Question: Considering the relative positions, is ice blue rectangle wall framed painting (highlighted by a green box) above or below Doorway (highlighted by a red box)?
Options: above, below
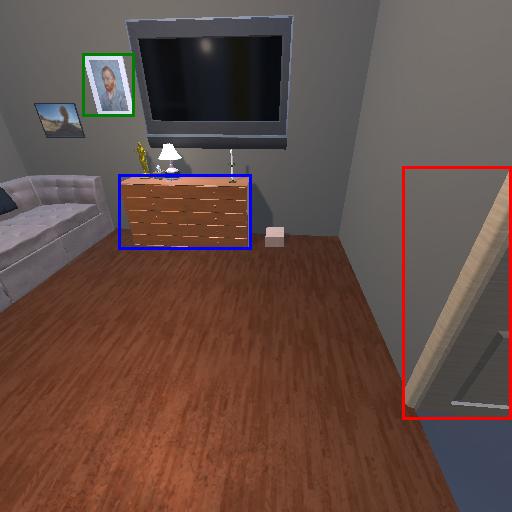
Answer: above